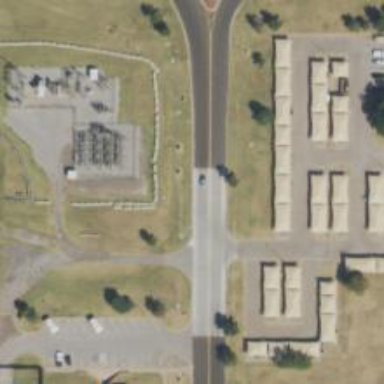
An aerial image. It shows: Substation surrounded by wall.